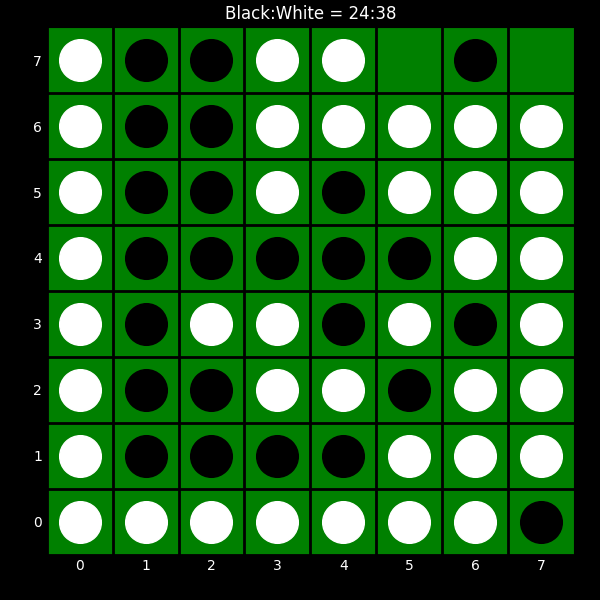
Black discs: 24
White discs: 38